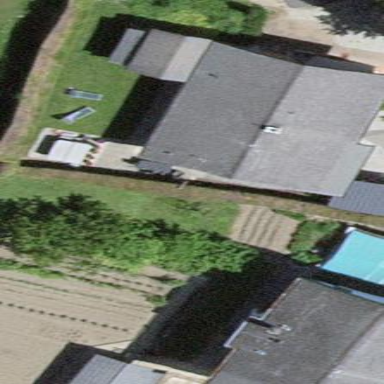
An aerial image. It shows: Garden that is leisure land.